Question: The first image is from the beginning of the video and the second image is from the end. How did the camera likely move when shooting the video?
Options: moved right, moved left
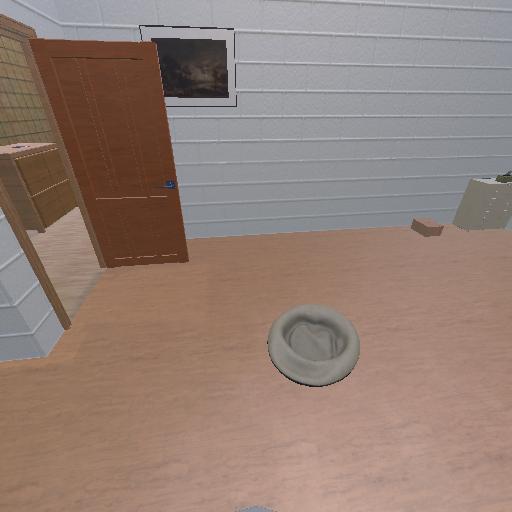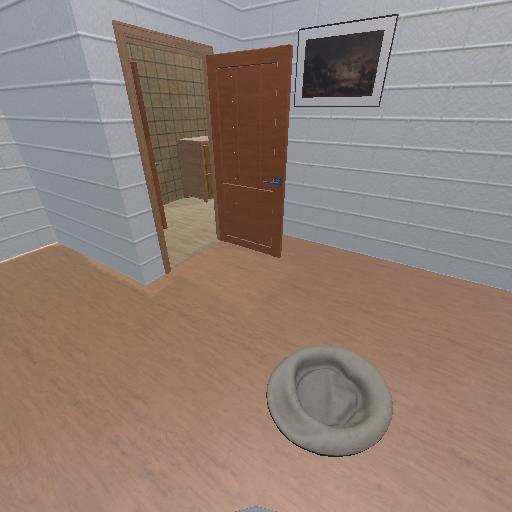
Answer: moved right